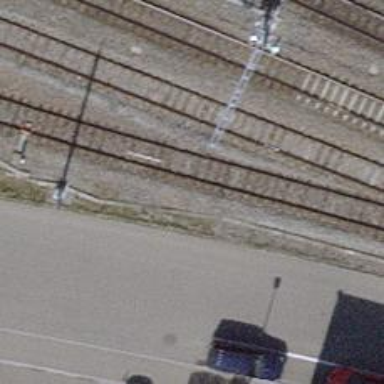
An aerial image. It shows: Single track railway siding.